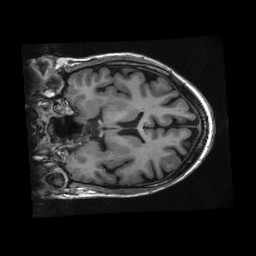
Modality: T1w
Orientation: coronal
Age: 48
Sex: female
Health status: healthy
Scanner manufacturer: ge
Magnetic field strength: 3 T
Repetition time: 0.00834 s
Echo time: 0.003104 s